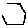
Label: hexagon